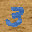
Label: 3